Brain MRI, t1w sequence, axial 2D slice.
Patient: age 25, sex F, weight 78 kg, height 1.78 m
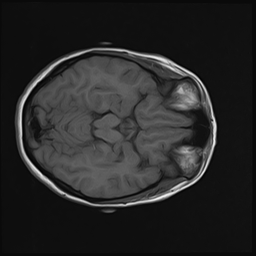